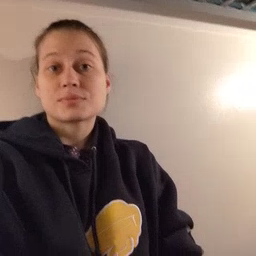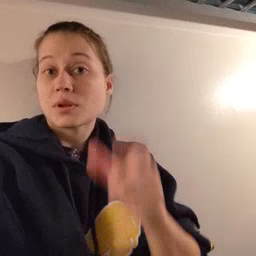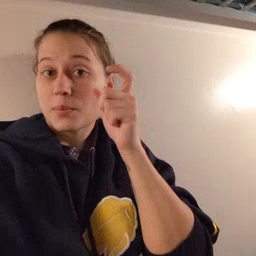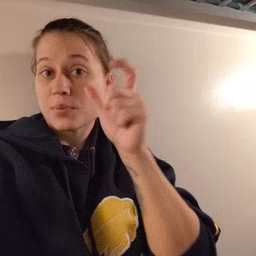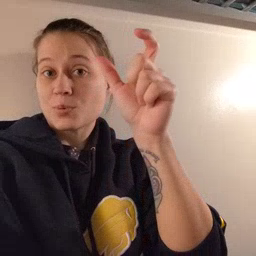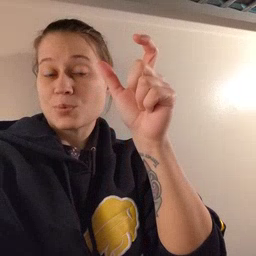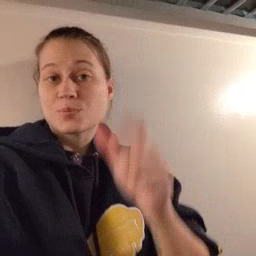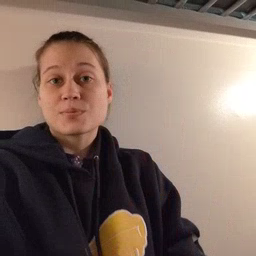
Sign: moon